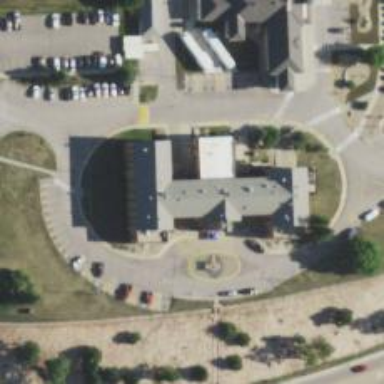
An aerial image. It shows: Healthcare clinic is depicted in the image.